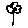
Label: flower